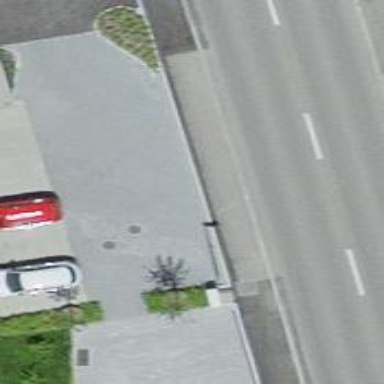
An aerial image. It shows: Sidewalk.